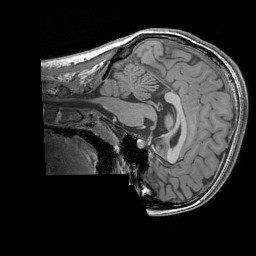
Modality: T1w
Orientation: sagittal
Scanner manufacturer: siemens
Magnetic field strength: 3 T
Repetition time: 1.83 s
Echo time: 0.00303 s